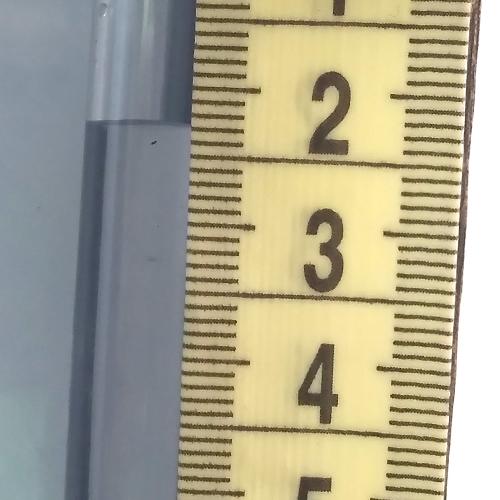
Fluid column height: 2.3 cm